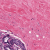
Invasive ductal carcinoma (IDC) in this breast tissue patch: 0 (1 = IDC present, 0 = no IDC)